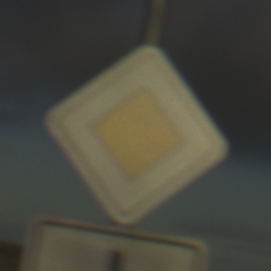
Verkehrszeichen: Vorfahrtsstrasse
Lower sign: VerlaufVorfahrtsstrasse8
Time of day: SunriseSunset
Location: Outdoor (Nature)
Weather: PartlyCloudy
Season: NotSpecified
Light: Natural